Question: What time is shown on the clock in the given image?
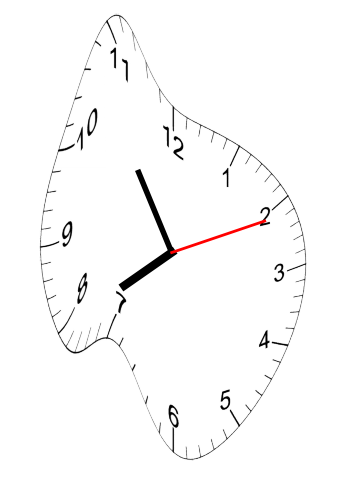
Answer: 07:54:11